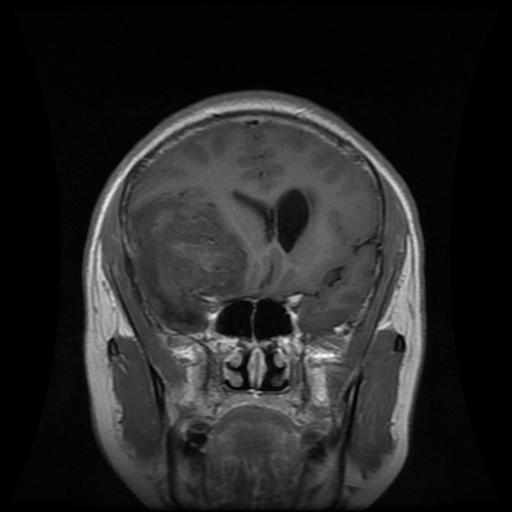
Label: glioma